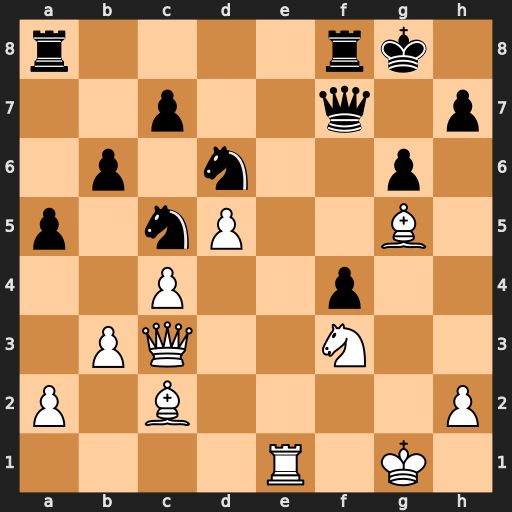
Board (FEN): r4rk1/2p2q1p/1p1n2p1/p1nP2B1/2P2p2/1PQ2N2/P1B4P/4R1K1
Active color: w
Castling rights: -
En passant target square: -
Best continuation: Re7 Nce4 Bxe4 Nxe4 Rxe4